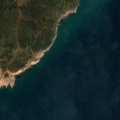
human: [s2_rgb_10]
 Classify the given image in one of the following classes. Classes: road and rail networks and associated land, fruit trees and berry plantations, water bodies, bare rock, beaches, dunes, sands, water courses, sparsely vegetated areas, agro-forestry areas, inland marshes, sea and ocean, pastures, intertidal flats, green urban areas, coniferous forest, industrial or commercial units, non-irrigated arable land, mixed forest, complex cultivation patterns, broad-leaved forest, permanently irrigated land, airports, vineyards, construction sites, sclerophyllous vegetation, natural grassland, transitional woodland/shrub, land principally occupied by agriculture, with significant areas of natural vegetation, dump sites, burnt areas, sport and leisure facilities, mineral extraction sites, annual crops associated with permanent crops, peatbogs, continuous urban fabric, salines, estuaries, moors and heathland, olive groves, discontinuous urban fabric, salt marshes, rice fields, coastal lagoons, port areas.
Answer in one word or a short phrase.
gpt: natural grassland, sclerophyllous vegetation, sea and ocean